Interaction volume radius: 10 \u00c5
Interaction volume height: 20 \u00c5
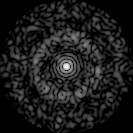
Disorder parameter: 0.8184